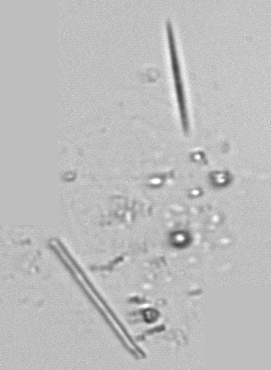
Label: Phaeocystis